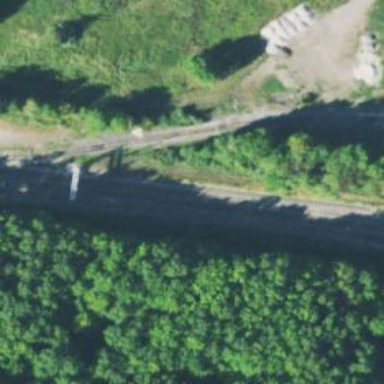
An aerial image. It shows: Railway signal.